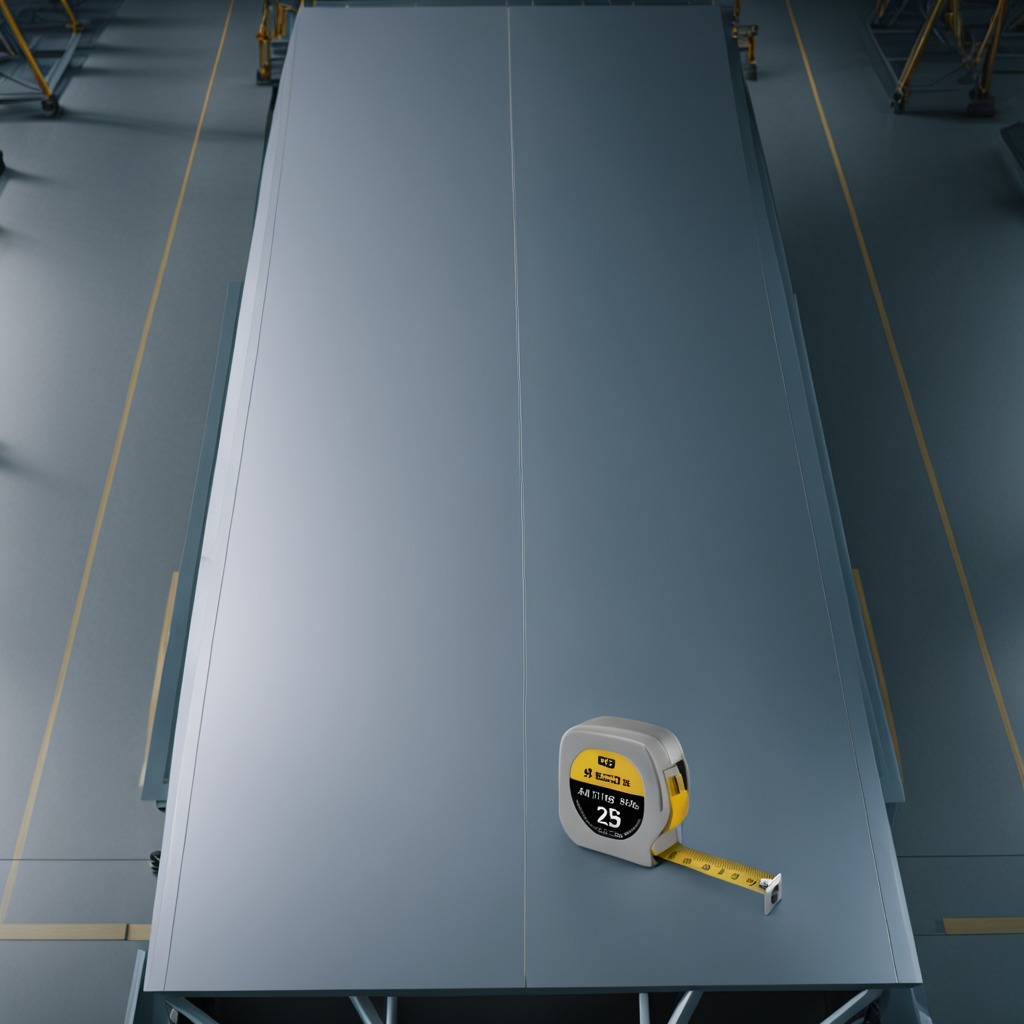
A measuring tape is lying on the toolbox surface.